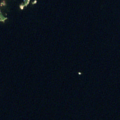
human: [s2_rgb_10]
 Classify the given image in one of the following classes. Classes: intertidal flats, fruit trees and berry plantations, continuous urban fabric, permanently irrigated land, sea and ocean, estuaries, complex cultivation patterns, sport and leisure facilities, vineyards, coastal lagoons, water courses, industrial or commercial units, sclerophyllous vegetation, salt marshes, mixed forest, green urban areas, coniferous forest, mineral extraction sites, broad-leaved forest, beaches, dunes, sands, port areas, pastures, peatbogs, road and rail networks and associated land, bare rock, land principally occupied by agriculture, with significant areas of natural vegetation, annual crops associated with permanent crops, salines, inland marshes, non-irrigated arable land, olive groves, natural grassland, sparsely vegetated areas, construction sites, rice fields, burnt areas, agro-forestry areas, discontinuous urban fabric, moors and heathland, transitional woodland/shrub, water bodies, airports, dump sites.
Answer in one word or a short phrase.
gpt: water bodies